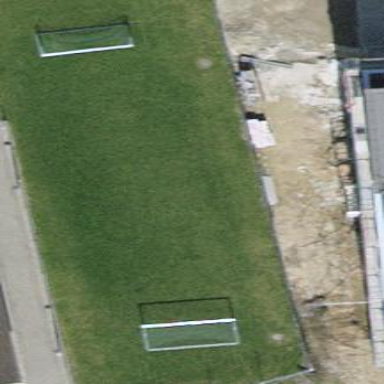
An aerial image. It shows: Soccer pitch for outdoor sports and leisure activities.